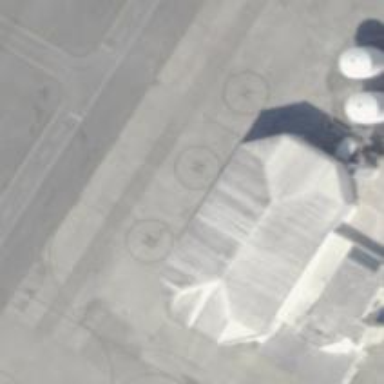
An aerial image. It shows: Image of helipad at airport.